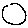
Label: circle